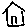
Label: house